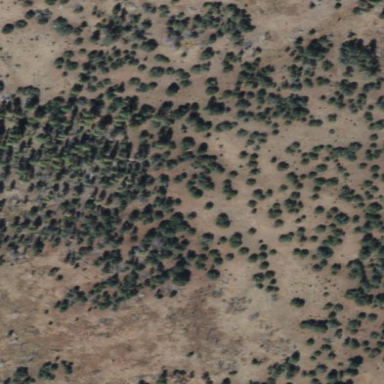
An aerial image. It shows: Patch of scrub vegetation.